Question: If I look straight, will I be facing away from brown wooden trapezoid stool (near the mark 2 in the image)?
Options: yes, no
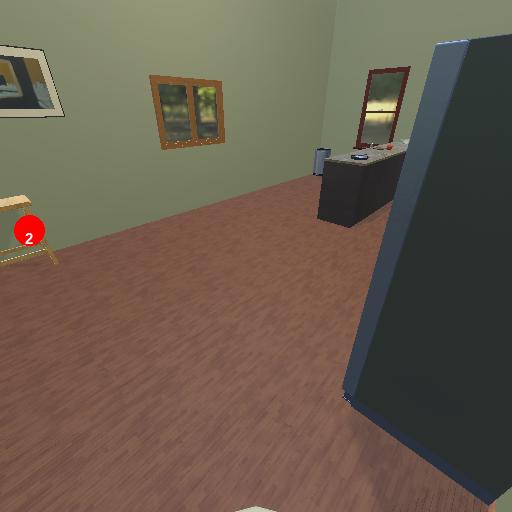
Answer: yes